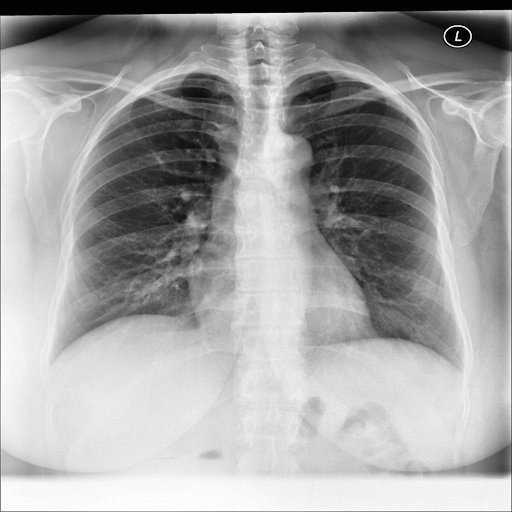
Finding: NORMAL